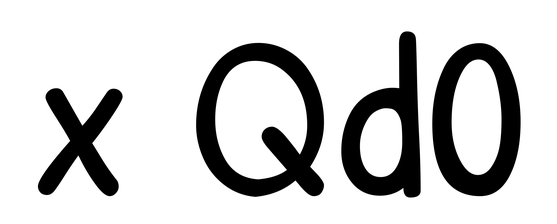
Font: PatrickHand-Regular